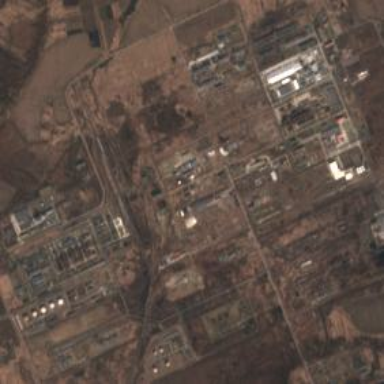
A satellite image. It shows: Petrochemical industrial site with works.